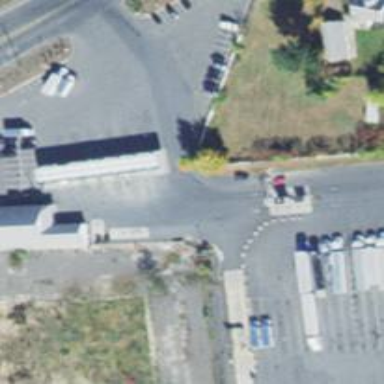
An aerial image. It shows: Truck stop.